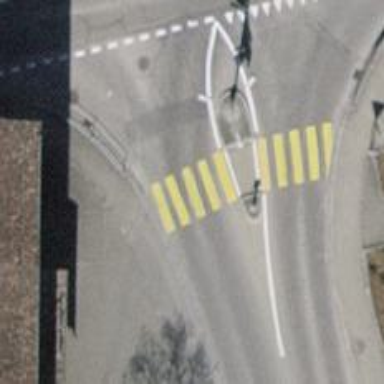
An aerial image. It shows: Marked pedestrian crossing with zebra designation and central island.